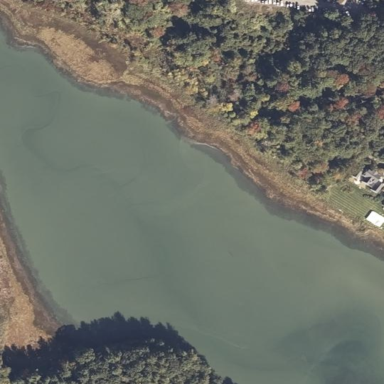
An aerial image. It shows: Tidal pond with water.